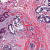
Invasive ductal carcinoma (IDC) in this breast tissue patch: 0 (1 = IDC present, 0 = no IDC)